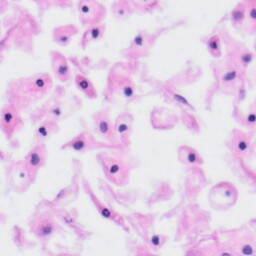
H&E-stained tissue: Tonsil